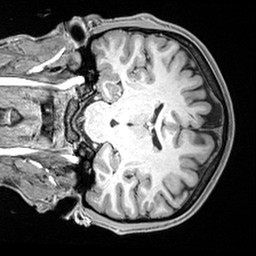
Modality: T1w
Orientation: coronal
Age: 21
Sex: male
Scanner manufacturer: siemens
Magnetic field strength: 3 T
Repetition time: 2.4 s
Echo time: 0.00217 s